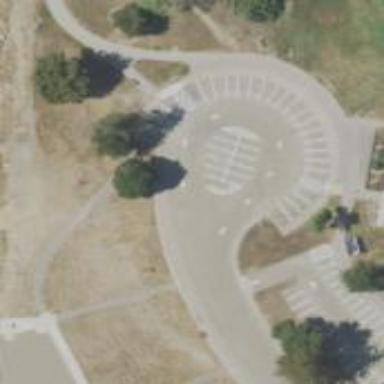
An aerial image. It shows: Dog park for leisure land.